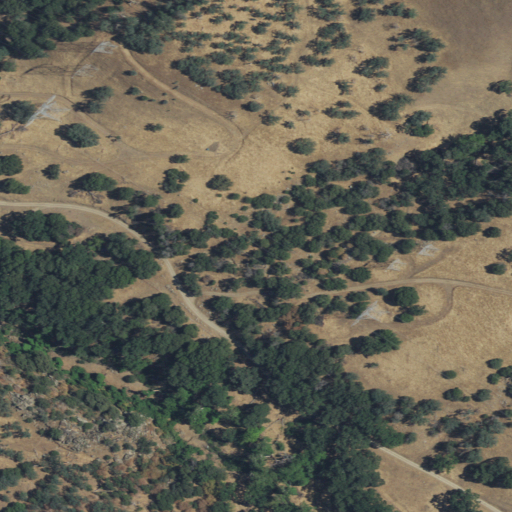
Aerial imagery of valley in California named White Cow Canyon containing shrub, evergreen forest, grassland, mixed forest, and deciduous forest